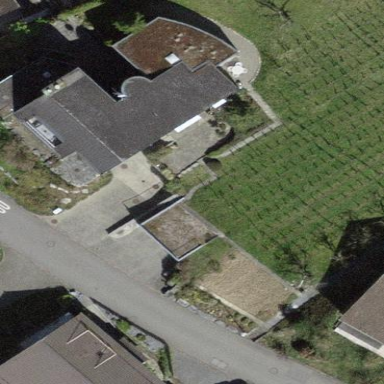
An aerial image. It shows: Building with tile roof.